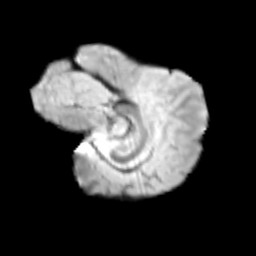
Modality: T2w
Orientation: sagittal
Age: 11
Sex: male
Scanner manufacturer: siemens
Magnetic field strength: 3 T
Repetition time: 3.8 s
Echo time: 0.07 s